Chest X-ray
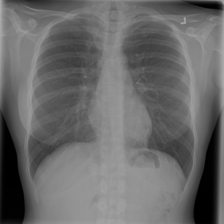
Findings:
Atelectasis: negative
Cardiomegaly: negative
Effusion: negative
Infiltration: negative
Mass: negative
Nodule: negative
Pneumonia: negative
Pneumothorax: negative
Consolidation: negative
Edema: negative
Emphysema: negative
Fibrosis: negative
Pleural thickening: negative
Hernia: negative